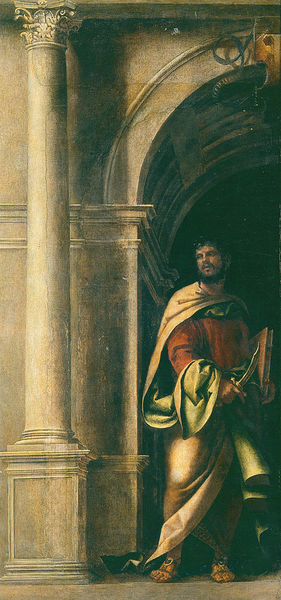
Titel: Heiliger Bartholomäus und Heiliger Sebastian
Künstler: Sebastiano del Piombo
Institution: Venedig, San Bartolomeo di Rialto
Schlagwörter: dunkel, mann, umhang, grün, säule, blick, gebäude, rot, tuch, ornament, bart, architektur, historie, messer, gewand, füße, bogen, italien, man, rundbogen, sandalen, stola, tor, halle, eingang, gewölbe, antike, buch, glaube, torbogen, schwert, rom, dolch, korinthisch, gewnad, rotes hemd, evangelis